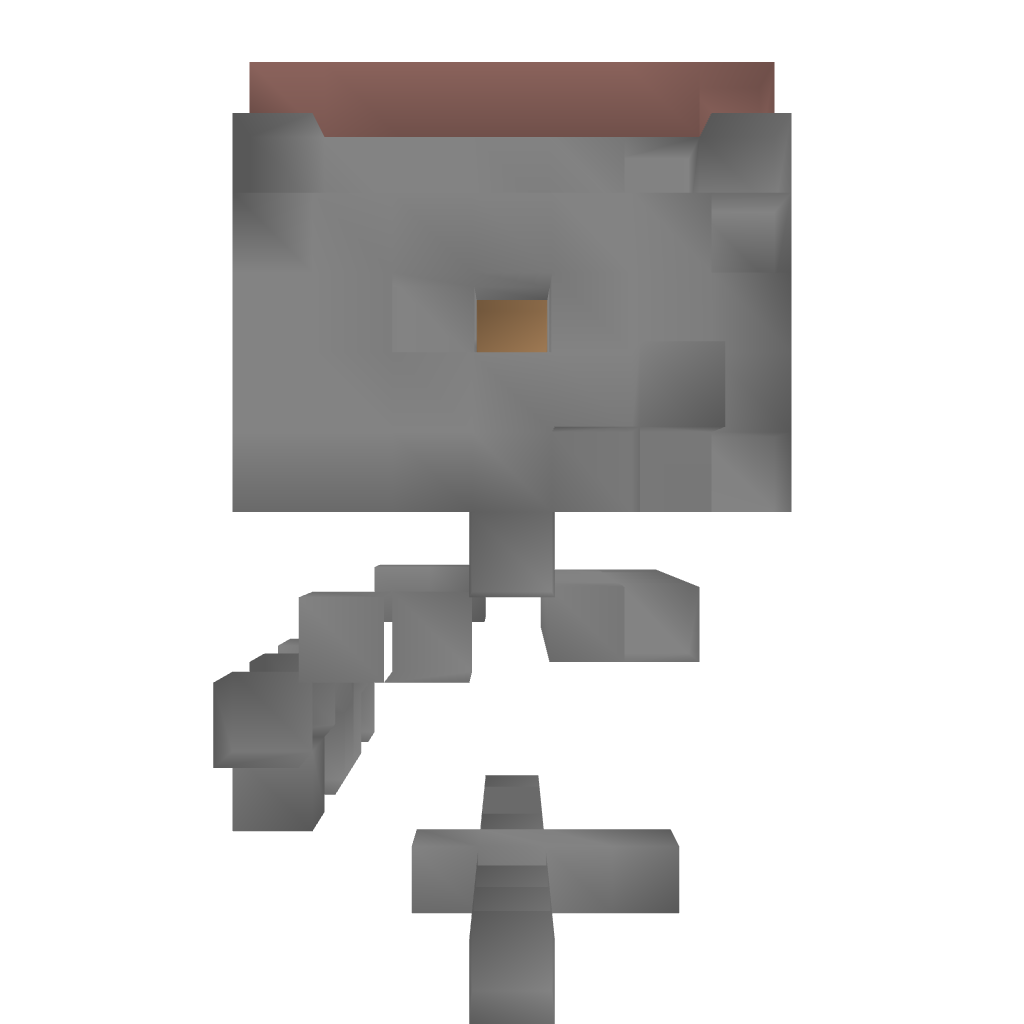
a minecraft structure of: improved  redstone door bad low quality